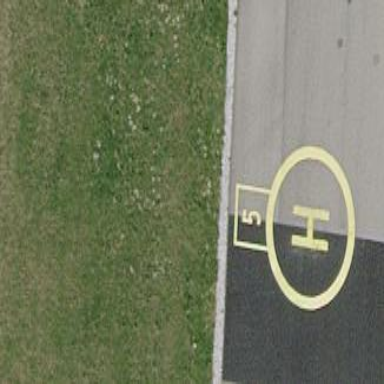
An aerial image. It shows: Image showing helipad at airport.